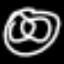
Label: donut